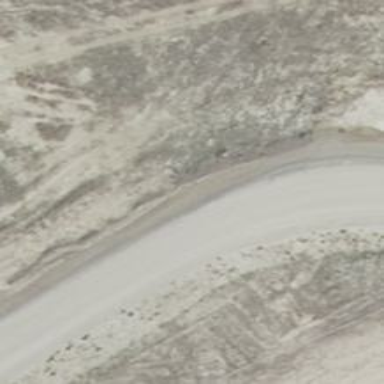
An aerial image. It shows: Track with grade 2 gravel surface.